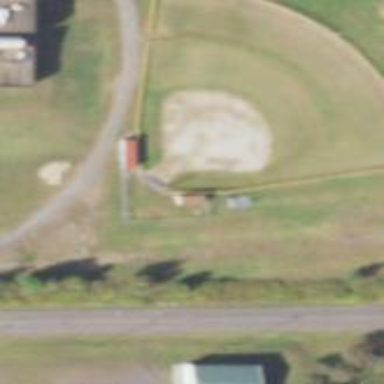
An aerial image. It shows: Softball pitch for leisure land activities.